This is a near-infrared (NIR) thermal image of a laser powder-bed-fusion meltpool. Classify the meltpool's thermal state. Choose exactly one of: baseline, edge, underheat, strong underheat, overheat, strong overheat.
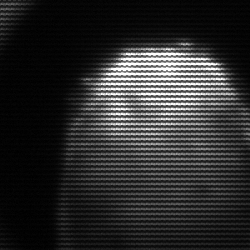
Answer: strong underheat